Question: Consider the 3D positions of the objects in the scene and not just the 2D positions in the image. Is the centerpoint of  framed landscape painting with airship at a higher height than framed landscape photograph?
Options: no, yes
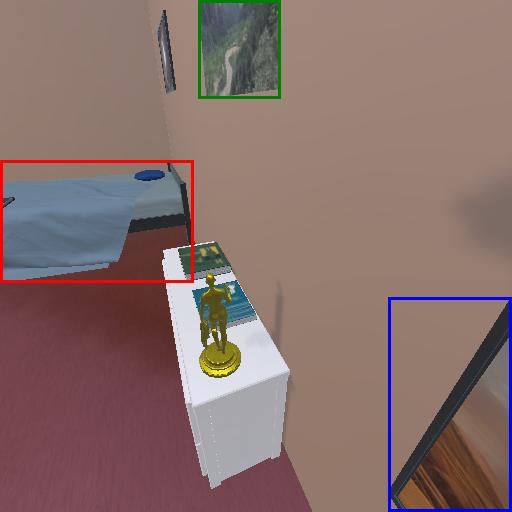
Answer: no